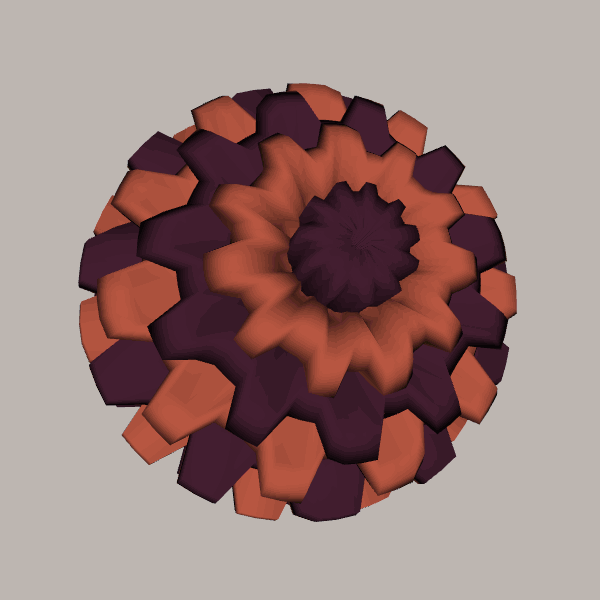
Background: light